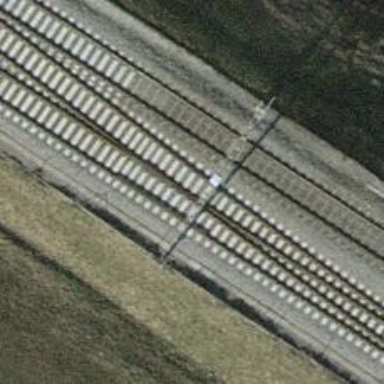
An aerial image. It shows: Railway siding with one electrified track and contact line for powering the train.